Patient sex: F
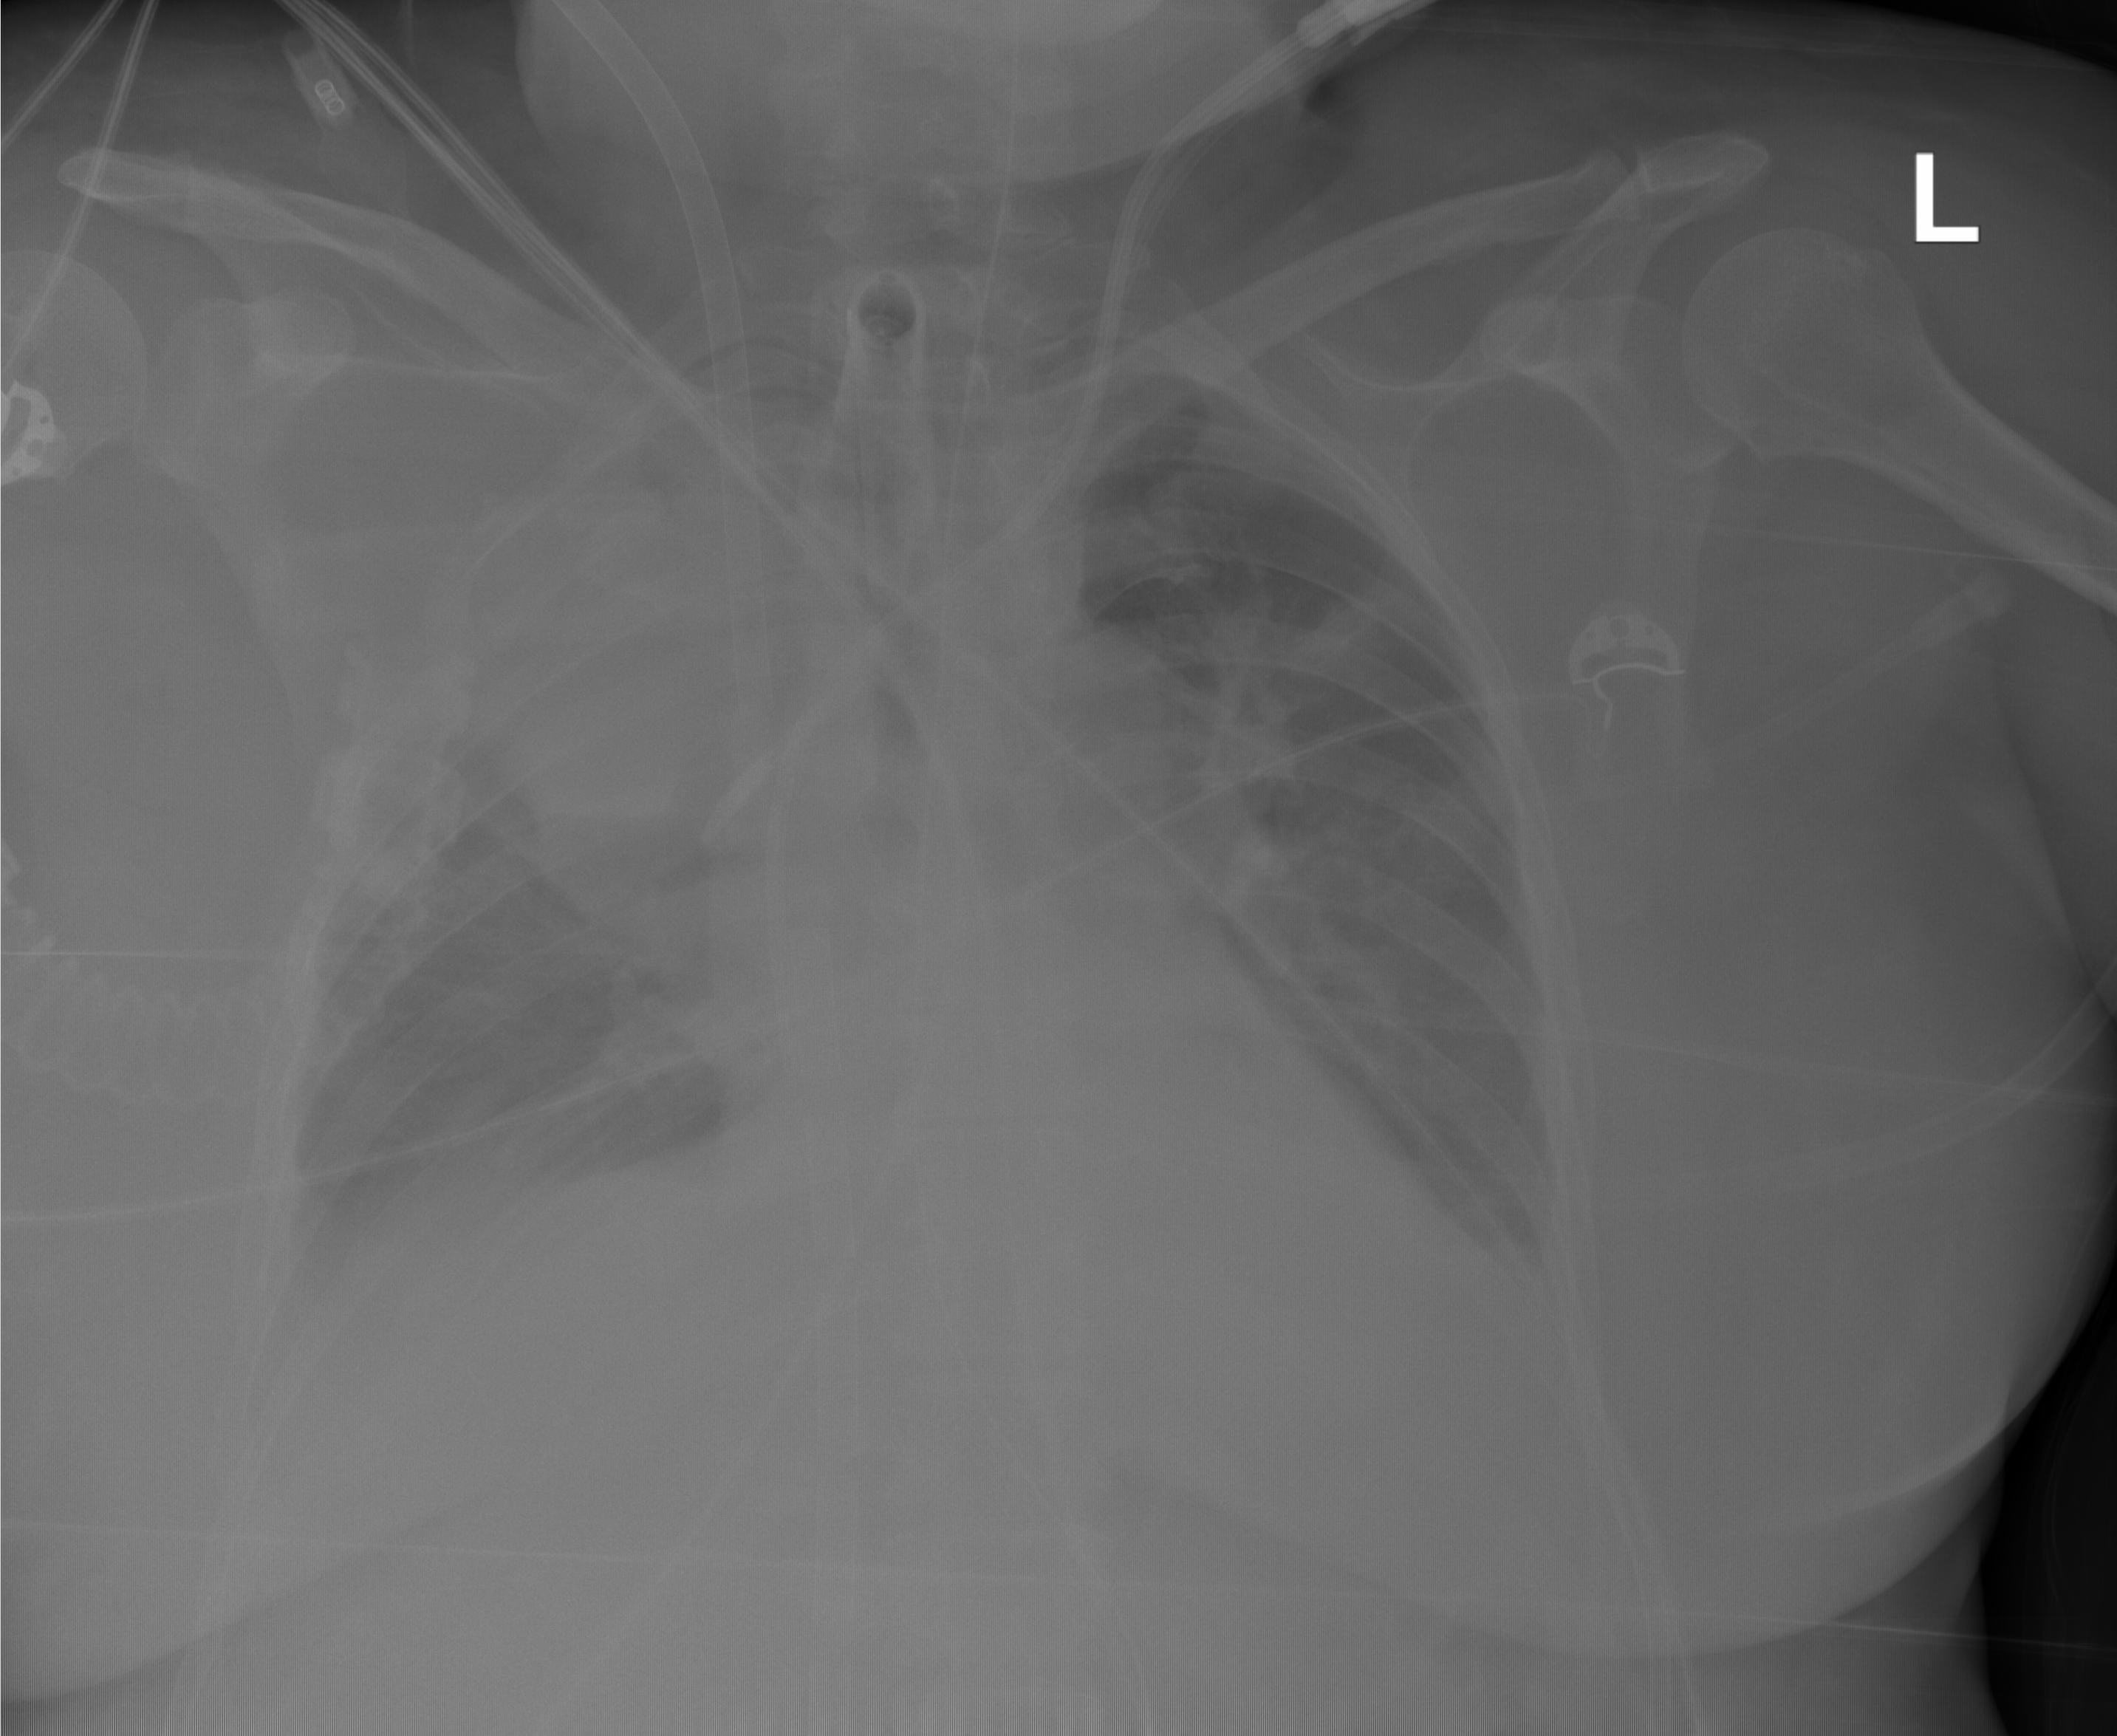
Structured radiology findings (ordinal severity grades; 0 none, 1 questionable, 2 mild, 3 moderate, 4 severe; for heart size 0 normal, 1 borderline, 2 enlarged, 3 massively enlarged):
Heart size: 0
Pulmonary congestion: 0
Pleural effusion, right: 1
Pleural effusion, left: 1
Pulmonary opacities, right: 1
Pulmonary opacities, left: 2
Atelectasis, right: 3
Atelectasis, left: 2